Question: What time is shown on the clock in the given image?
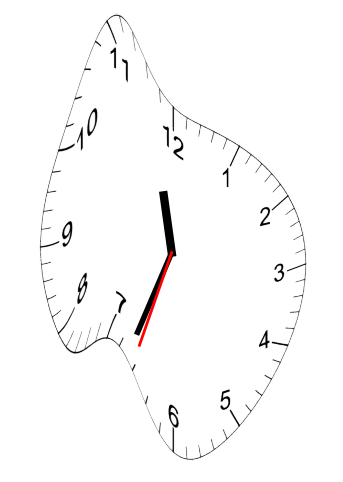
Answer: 11:33:33